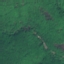
Land use / land cover: Forest